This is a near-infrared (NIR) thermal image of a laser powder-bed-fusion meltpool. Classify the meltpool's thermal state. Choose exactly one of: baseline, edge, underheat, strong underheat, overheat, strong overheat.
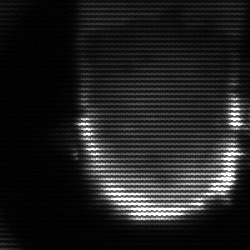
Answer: baseline